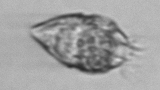
Label: Strombidium_morphotype1